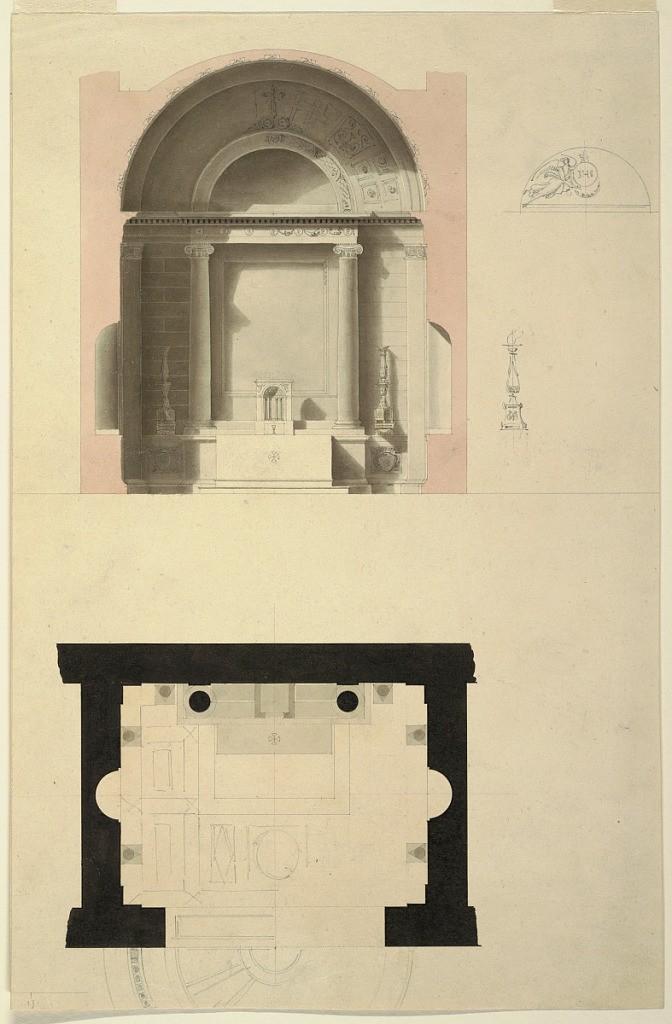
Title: A Chapel; Elevation and Floor Plan
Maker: Felice Giani, Italian, 1758–1823
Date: ca. 1820
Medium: Pen and brown ink, brush and chinese black wash with watercolor over red chalk and traces of graphite on wove paper
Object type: Drawing
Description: Architectural details. Top: section of apse; entablature of altar.